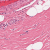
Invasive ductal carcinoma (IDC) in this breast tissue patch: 0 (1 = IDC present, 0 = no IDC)